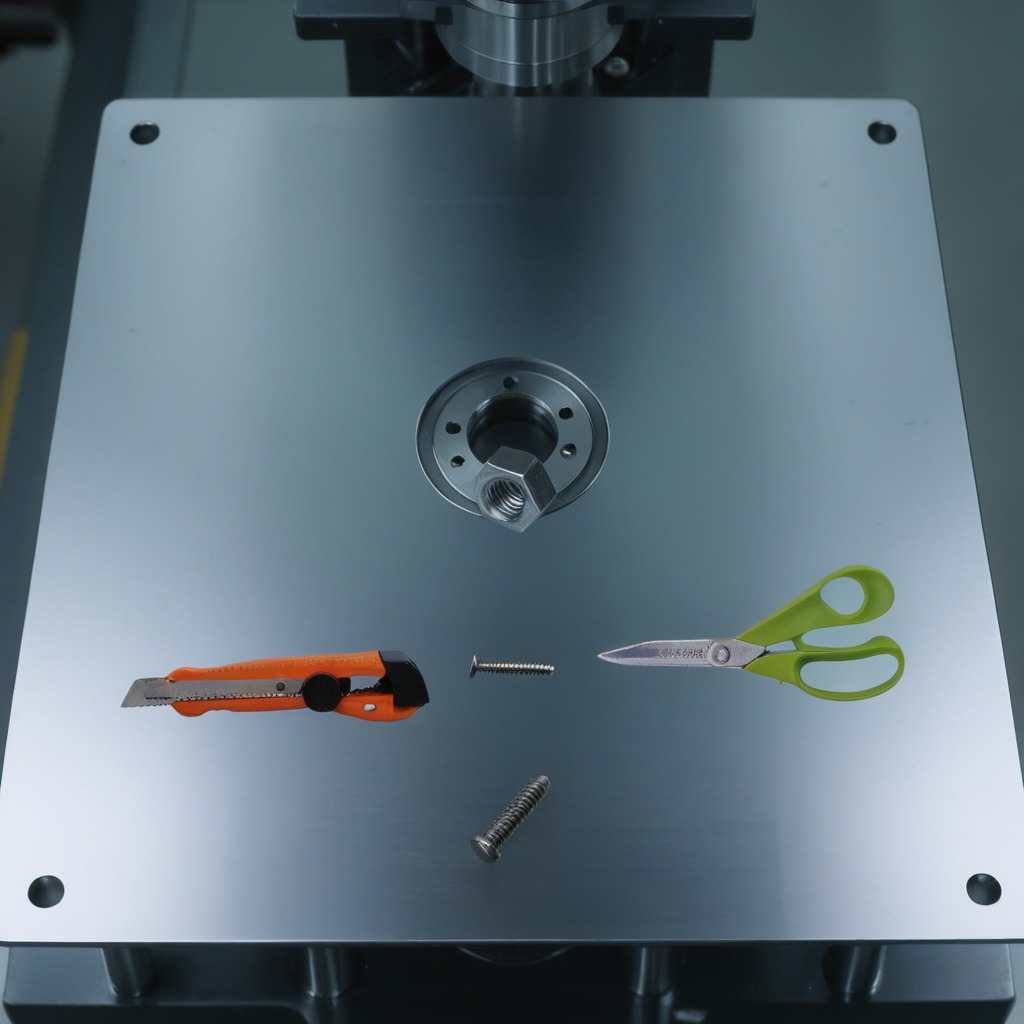
A utility knife, a metal machine screw, a coiled metal spring, a pair of scissors, and a metal nut are lying on the metal table in a machine shop under fluorescent lights.